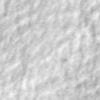
Label: no_change